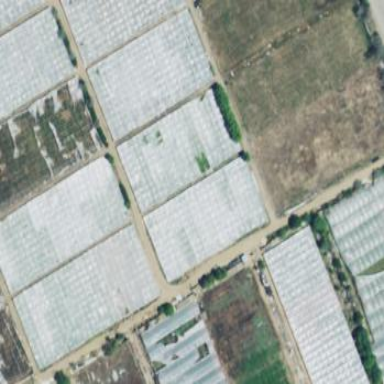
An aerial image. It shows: Greenhouse.